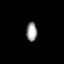
Tissue: skin
Cell type: Fibroblasts
Senescence score: 0.7429
Nuclear area (px): 200
Mean DAPI intensity: 156.705